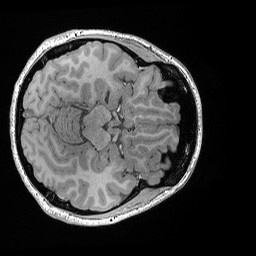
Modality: T1w
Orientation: axial
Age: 21
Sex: female
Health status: healthy
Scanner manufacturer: siemens
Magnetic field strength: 3 T
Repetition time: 0.02 s
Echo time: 0.00492 s